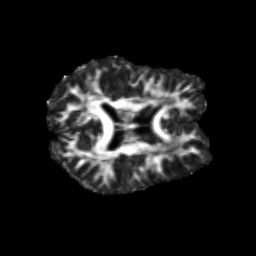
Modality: FA
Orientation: axial
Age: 20
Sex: female
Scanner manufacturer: siemens
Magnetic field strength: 3 T
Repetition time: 3.5 s
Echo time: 0.125 s